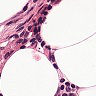
Metastatic tissue present: no